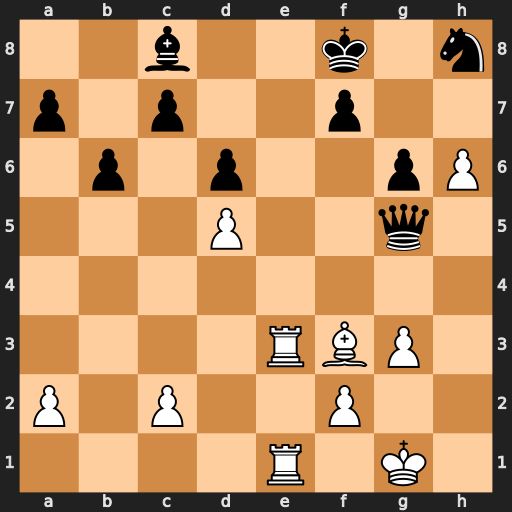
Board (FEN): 2b2k1n/p1p2p2/1p1p2pP/3P2q1/8/4RBP1/P1P2P2/4R1K1
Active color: w
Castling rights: -
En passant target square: -
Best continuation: Re8#